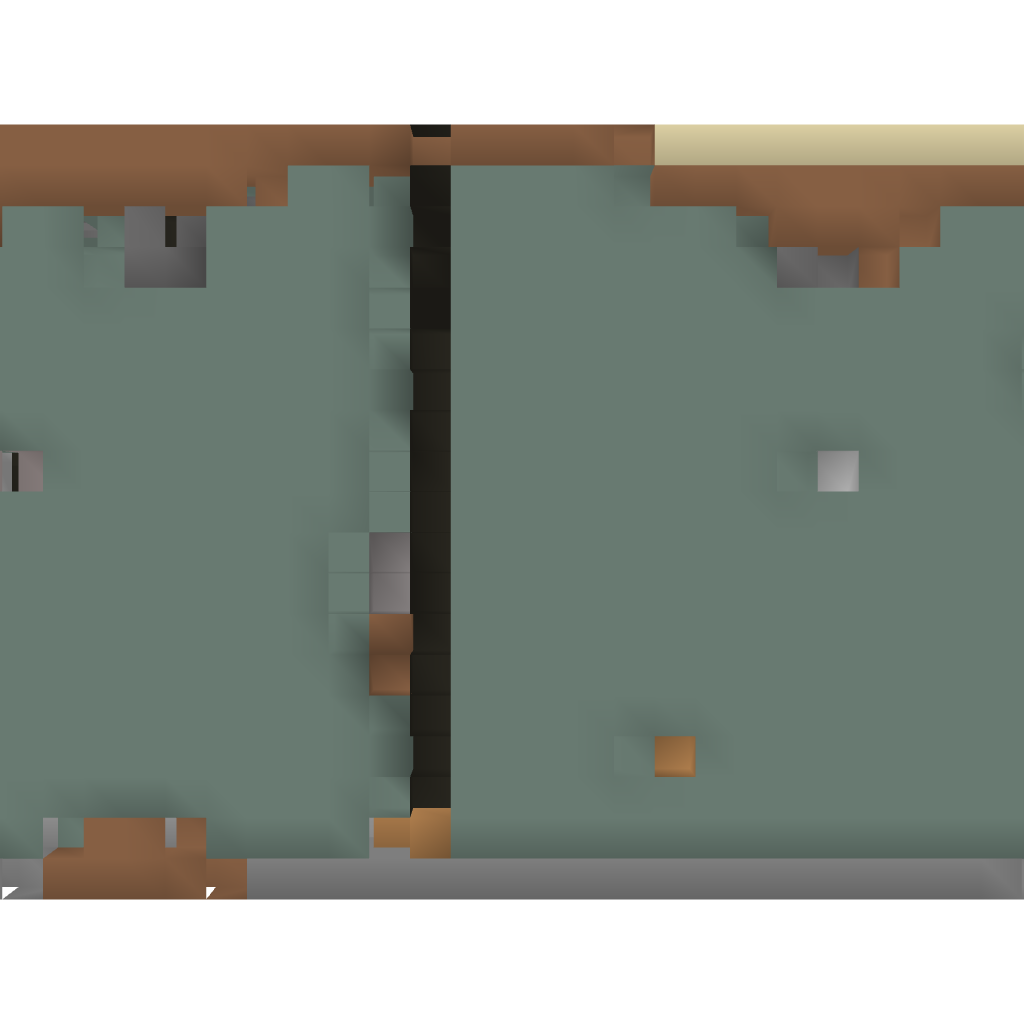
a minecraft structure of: Underground Witches Garden